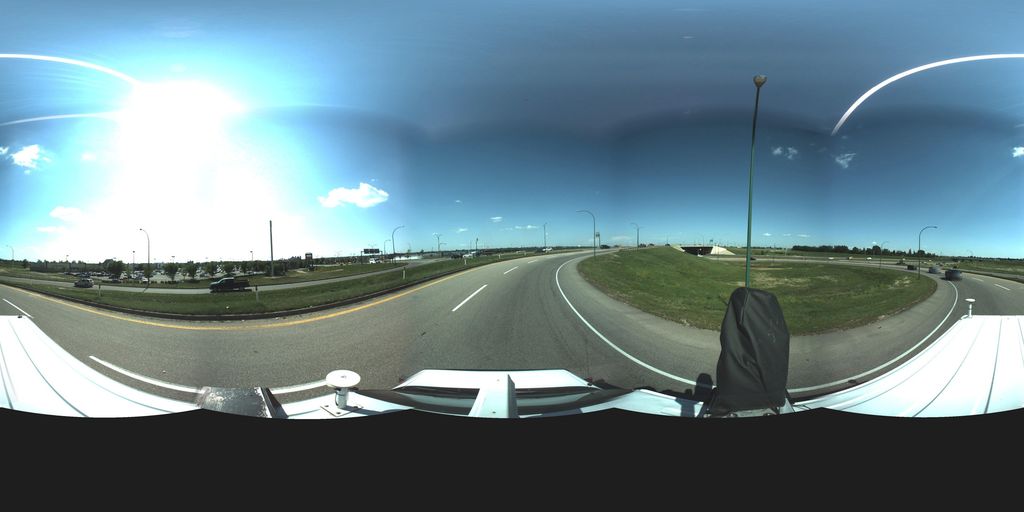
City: saskatoon